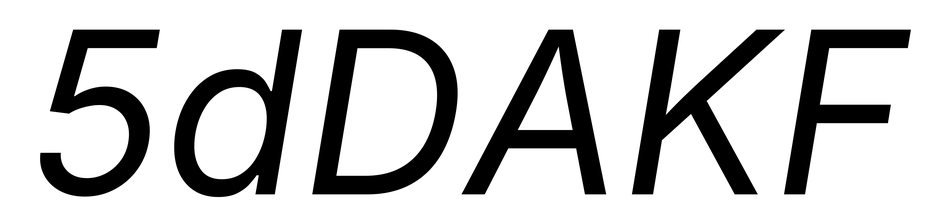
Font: Inter-Italic_Italic